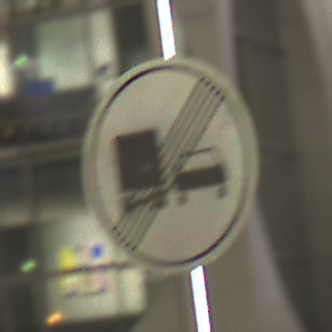
Verkehrszeichen: EndeUeberholverbotKraftfahrzeuge
Umgebung: Outdoor, Urban
Tageszeit: Night
Wetter: PartlyCloudy
Licht: Artificial
Jahreszeit: NotSpecified
Kontrast: HighContrast